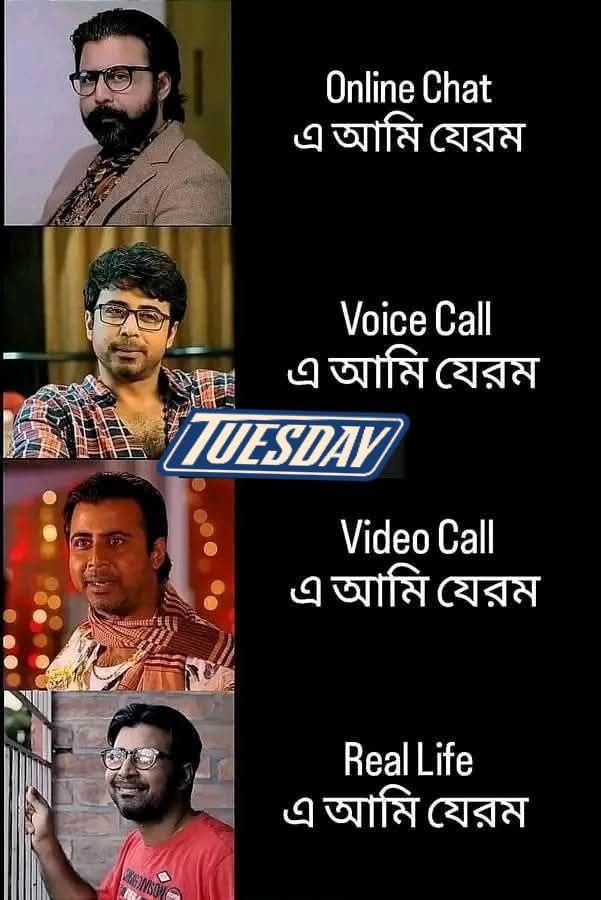
Text: Online Chat
এ আমি যেরম
Voice Call
এ আমি যেরম
Video Call
এ আমি যেরম
Real Life
এ আমি যেরম
Label: Non Hate